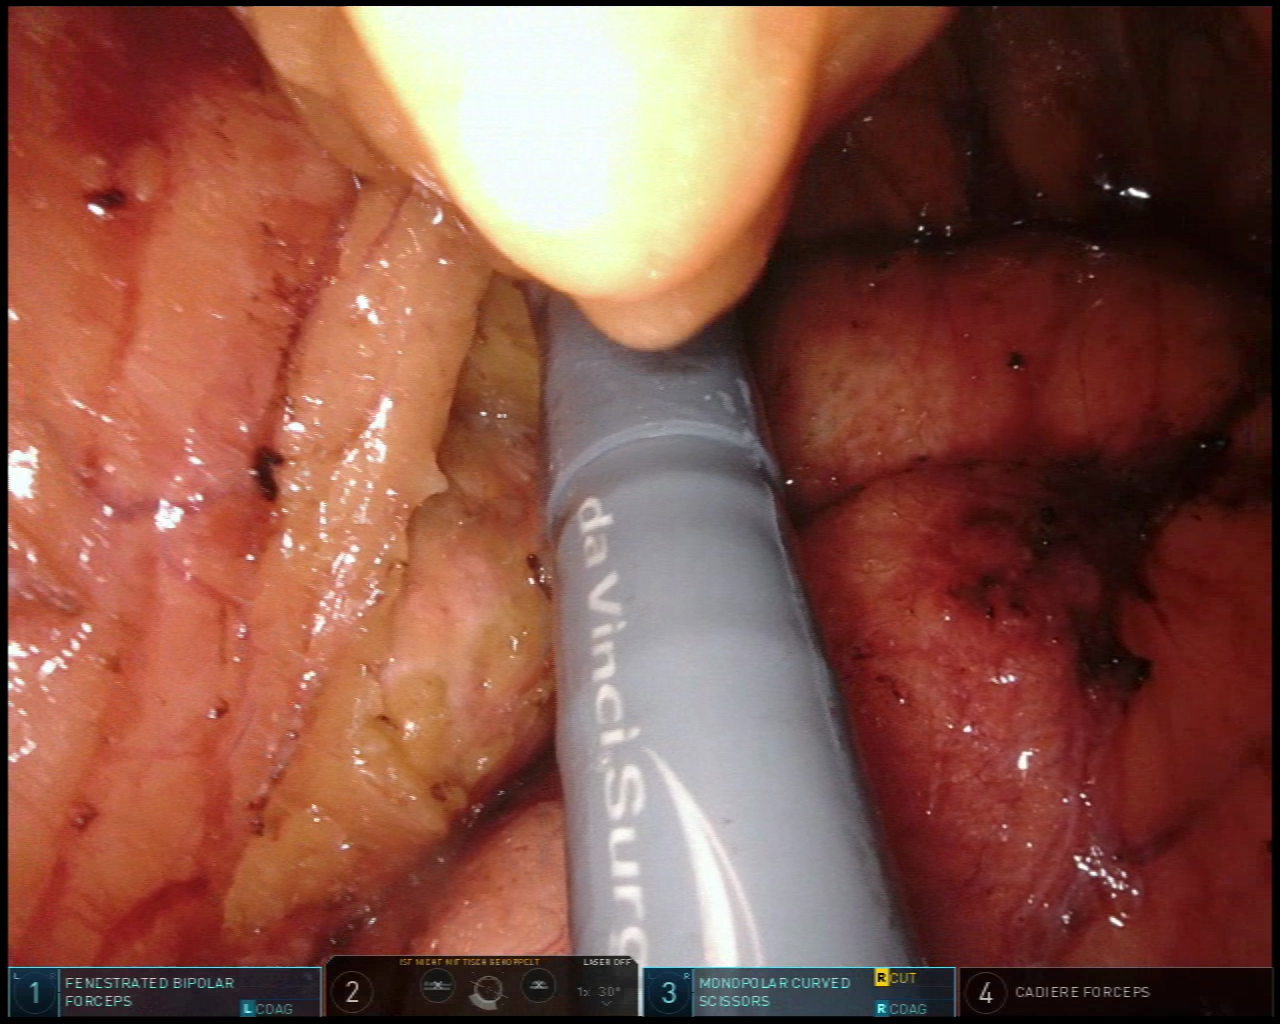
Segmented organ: pancreas
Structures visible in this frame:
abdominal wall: no
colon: no
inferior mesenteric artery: no
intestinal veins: no
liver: no
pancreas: yes
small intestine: no
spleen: no
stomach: no
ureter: no
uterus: no
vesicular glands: no